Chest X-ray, PA view. Patient: 54 years old, sex F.
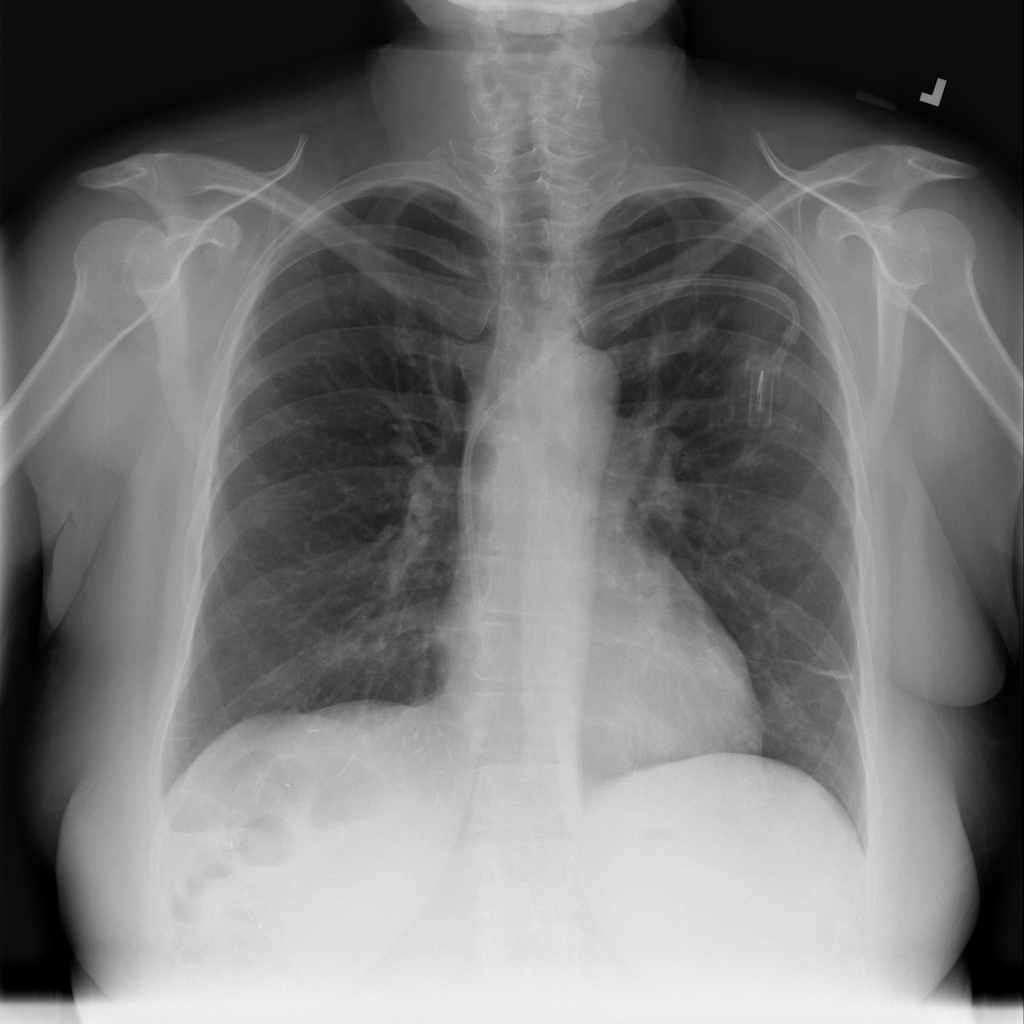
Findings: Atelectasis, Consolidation